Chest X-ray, PA view. Patient: 45 years old, sex F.
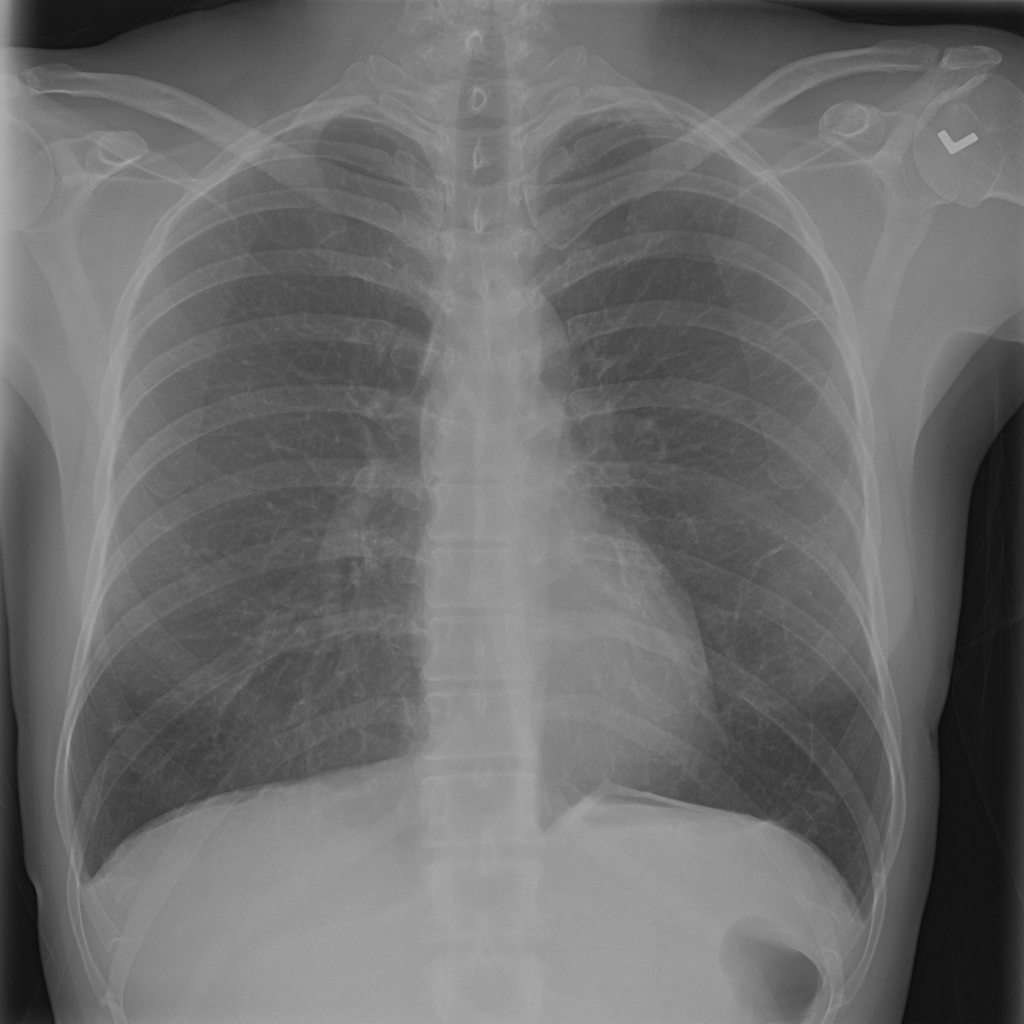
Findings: No Finding